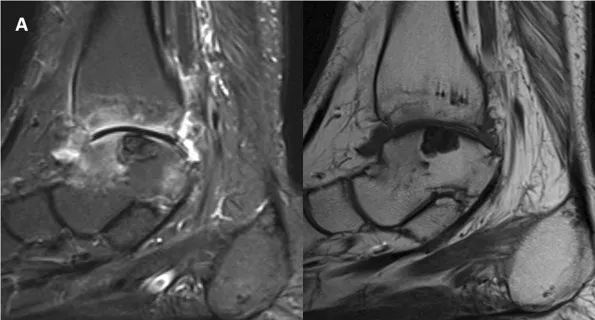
Imaging of gouty joint in an adolescent. (A) Synovitis on MRI with and without IV contrast of the right ankle with osteitis in the distal tibia and talar dome. Talar dome lesion was thought to represent an osteochondritis dissecans/osteonecrosis.
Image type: radiology (mri)